三年级 · 算术
小明家的电表读数如下。小明家 7 月份的用电量是（ ）千瓦时。

6月底

7月底
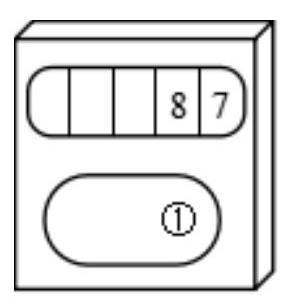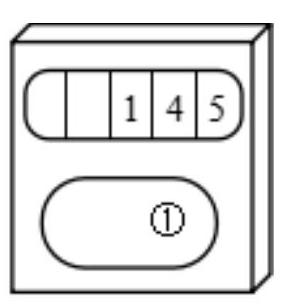
A. 232
B. 58
C. 62
答案: B
解析: $\mathrm{B}$

【解析】 6 月底电表读数是 87,7 月底电表的读数是 145 , 用 7 月底的电表示数减 6 月底的电表示数就是 7 月份的用电量。

【详解】 $145-87=58$ (千瓦)
故答案为: B

【点睛】熟悉三位数减法的计算法则是解答此题的关键。